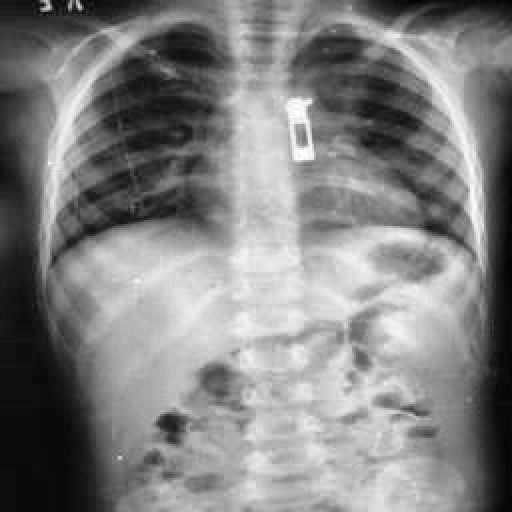
Finding: TUBERCULOSIS